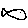
Label: fish